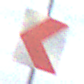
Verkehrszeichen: RichtungstafelnInKurvenKleinRechts
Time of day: SunriseSunset
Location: Outdoor (Nature)
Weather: PartlyCloudy
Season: NotSpecified
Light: Natural